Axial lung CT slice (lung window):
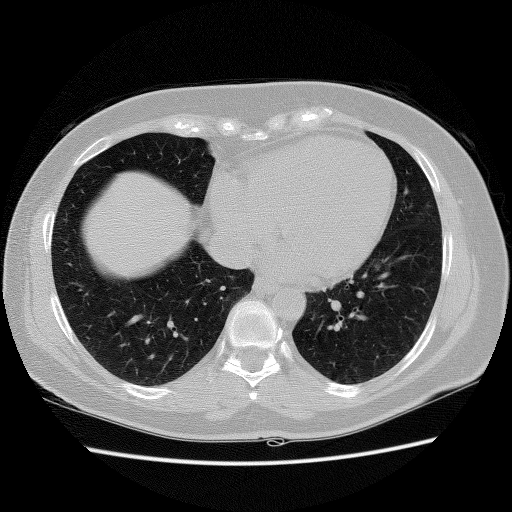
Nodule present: no